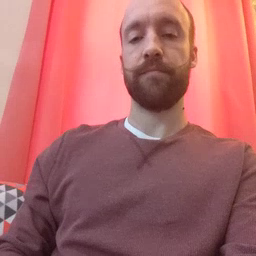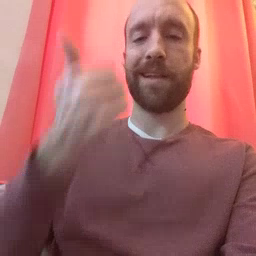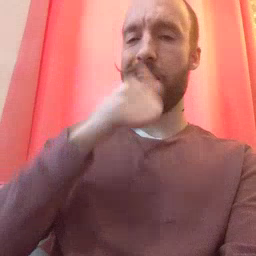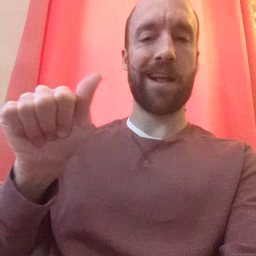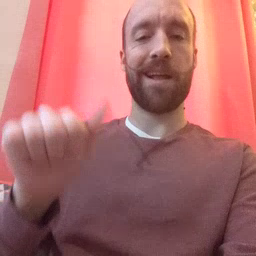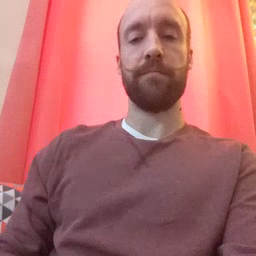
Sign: any